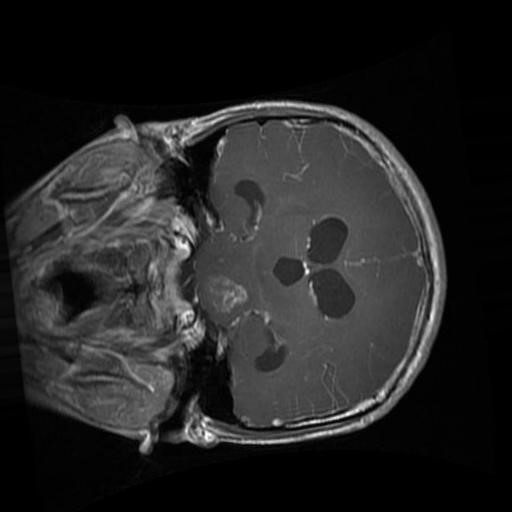
Label: brain_glioma